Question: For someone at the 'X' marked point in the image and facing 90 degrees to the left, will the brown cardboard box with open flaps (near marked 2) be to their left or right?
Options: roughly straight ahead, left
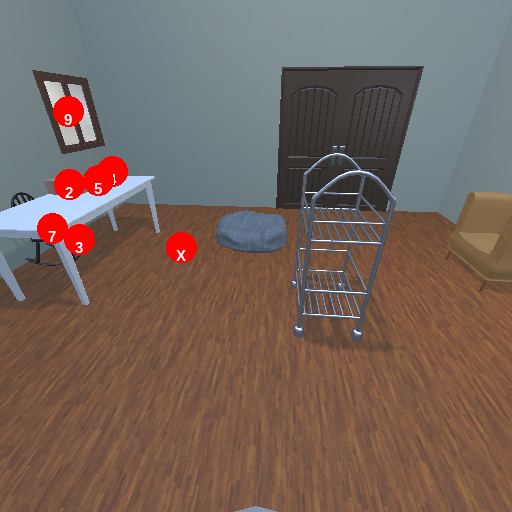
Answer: roughly straight ahead